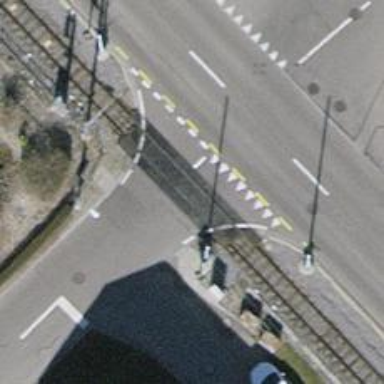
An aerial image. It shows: Full barrier level crossing on railway.